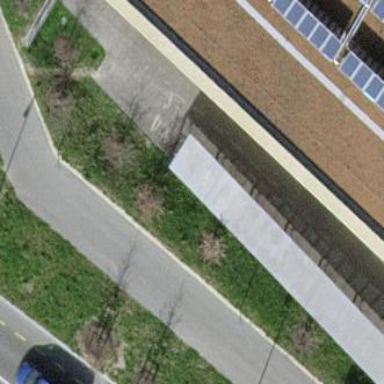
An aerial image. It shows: Bicycle parking area with wall loops.